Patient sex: F
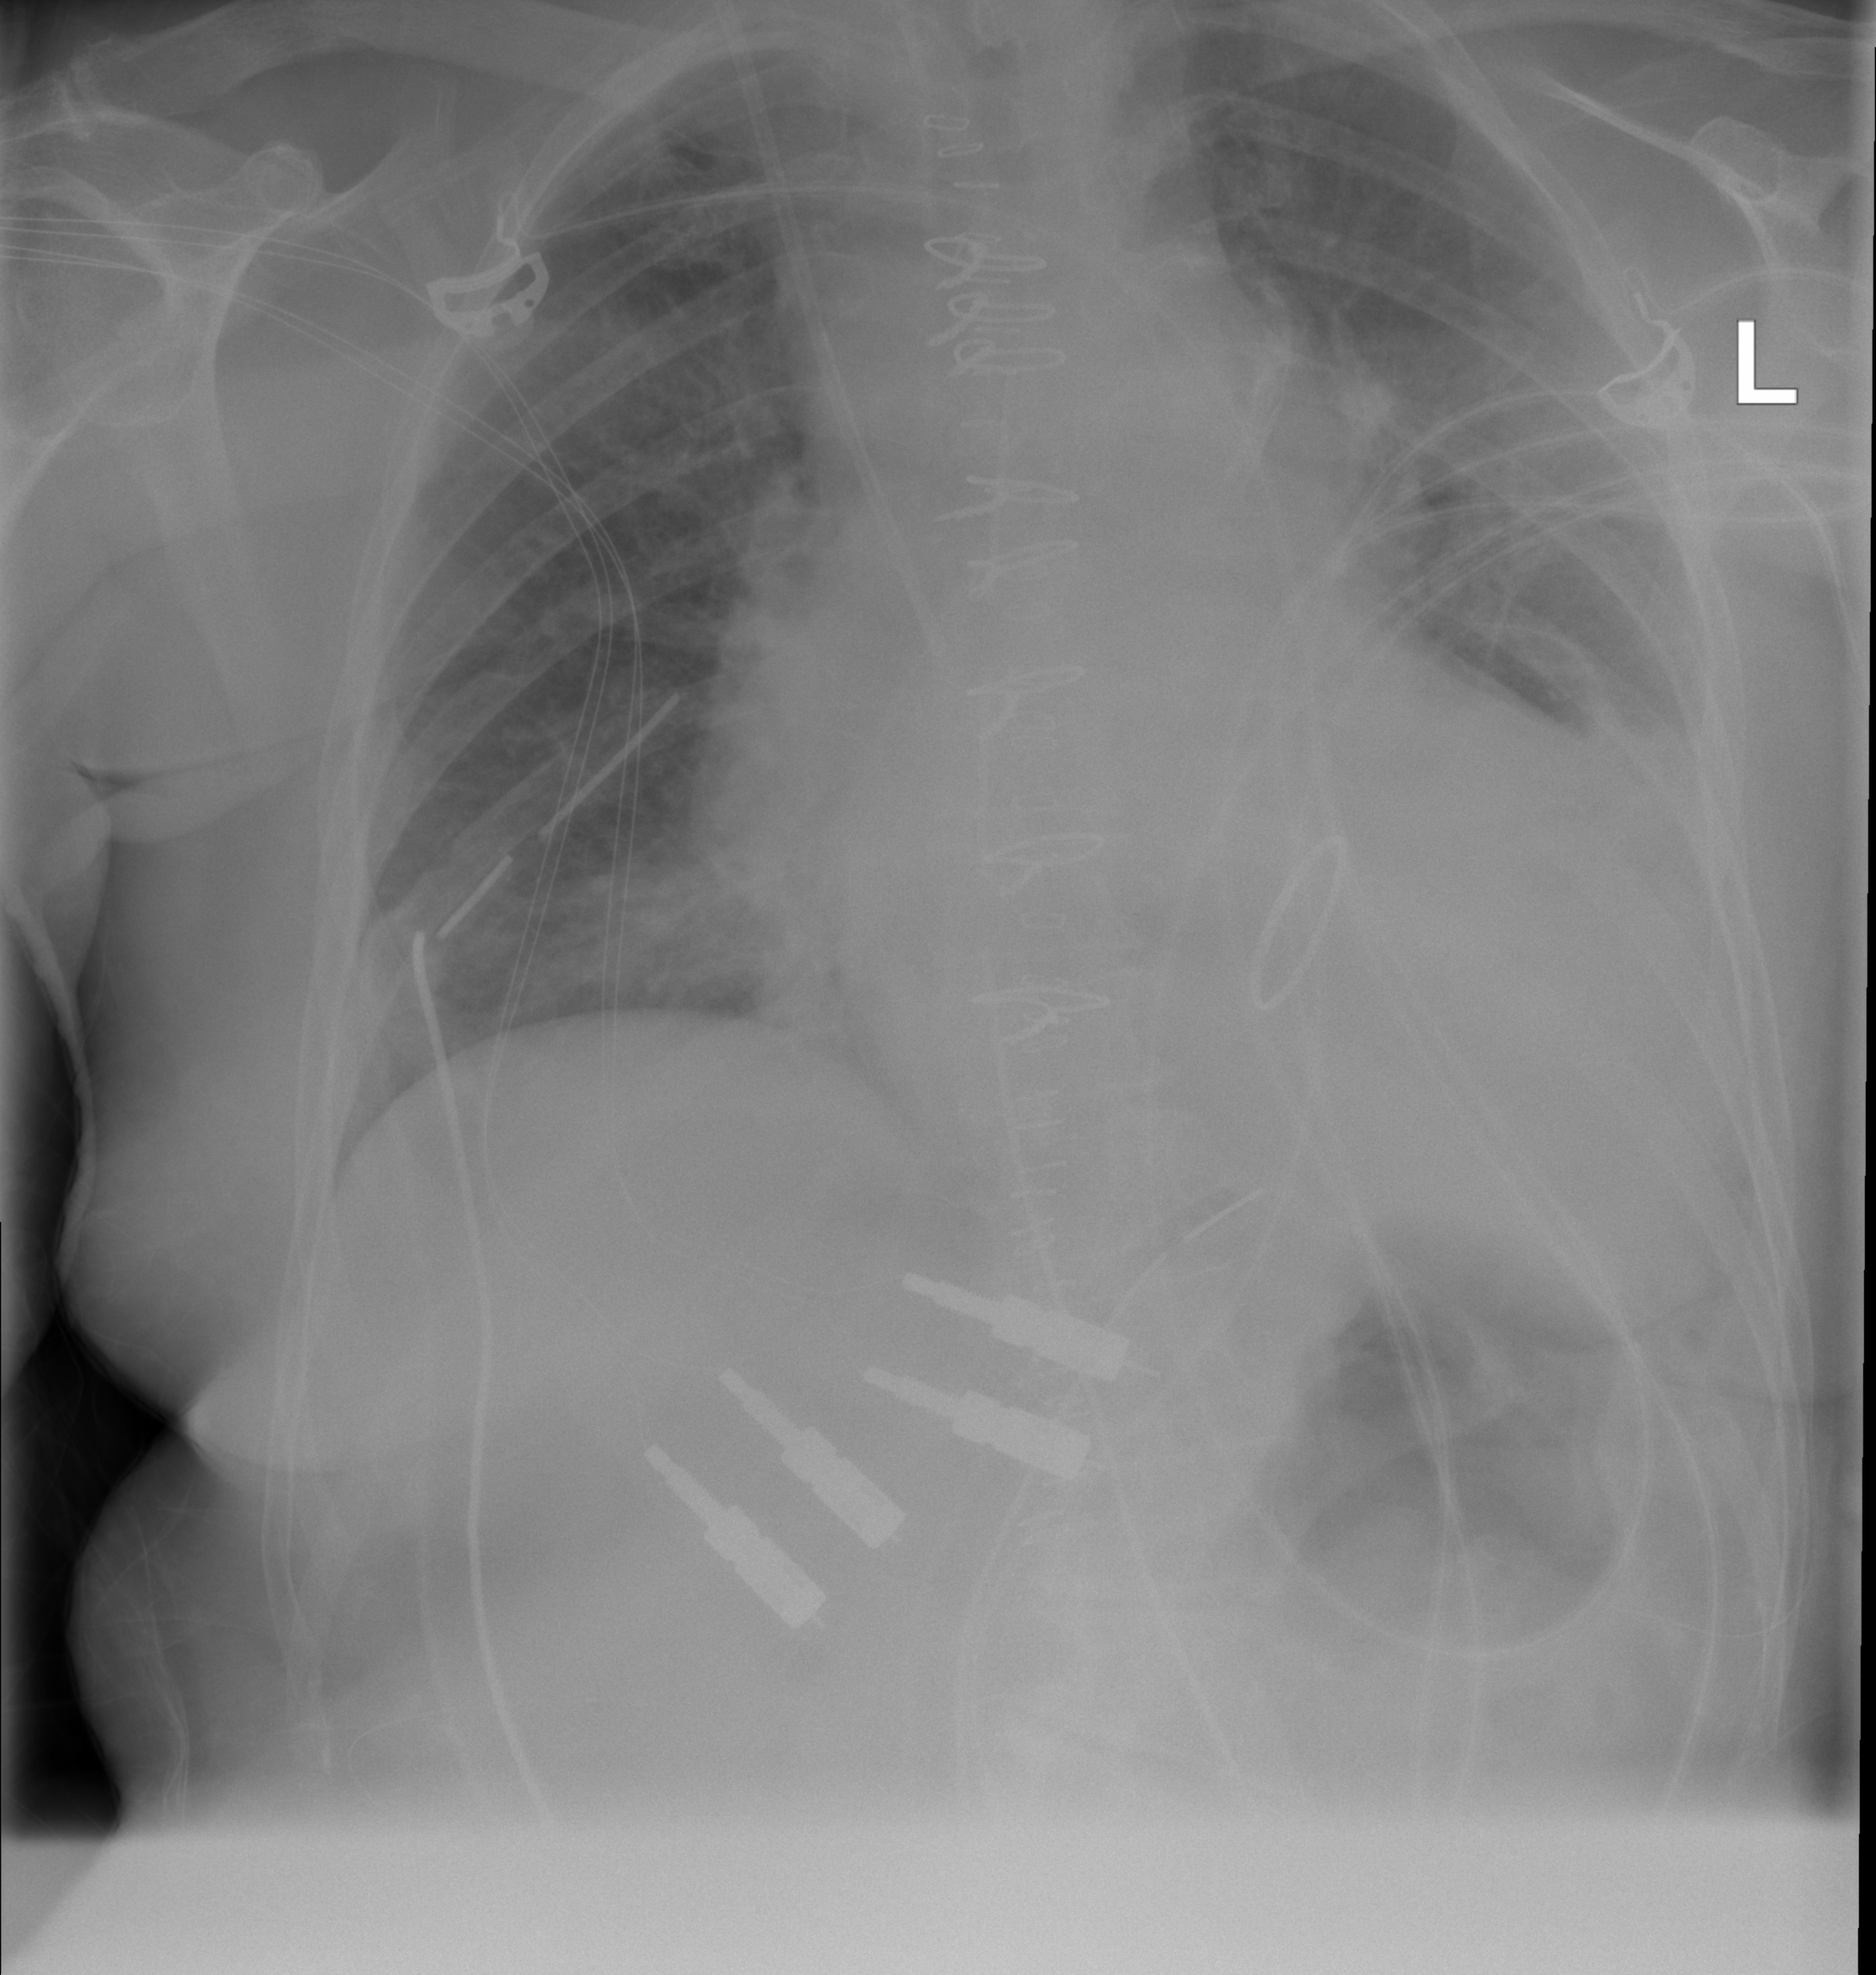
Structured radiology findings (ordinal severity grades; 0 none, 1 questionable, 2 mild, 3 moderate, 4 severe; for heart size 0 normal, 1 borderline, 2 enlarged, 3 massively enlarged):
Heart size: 2
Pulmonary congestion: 2
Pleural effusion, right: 0
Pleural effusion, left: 2
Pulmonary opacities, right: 0
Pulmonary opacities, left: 0
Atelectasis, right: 0
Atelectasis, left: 2